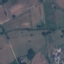
Land use / land cover class: Pasture